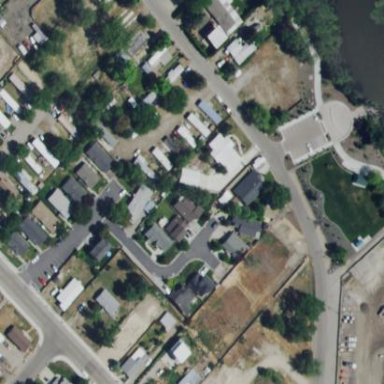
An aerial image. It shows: Residential area designated as trailer park.